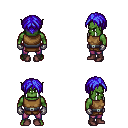
a pixel art fantasy rpg character, male body template, orc, green skin, leather chest armor, magenta pants, blue parted hairstyle, metal gloves, maroon shoes, four views (front, back, left, right), 2x2 character sprite sheet, small pixel art, hard edges, no anti-aliasing